Field crop: maize
Growth stage: 2
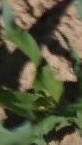
Species: maize